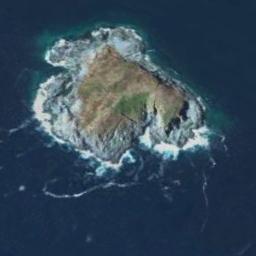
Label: island